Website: macys
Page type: cross-sells
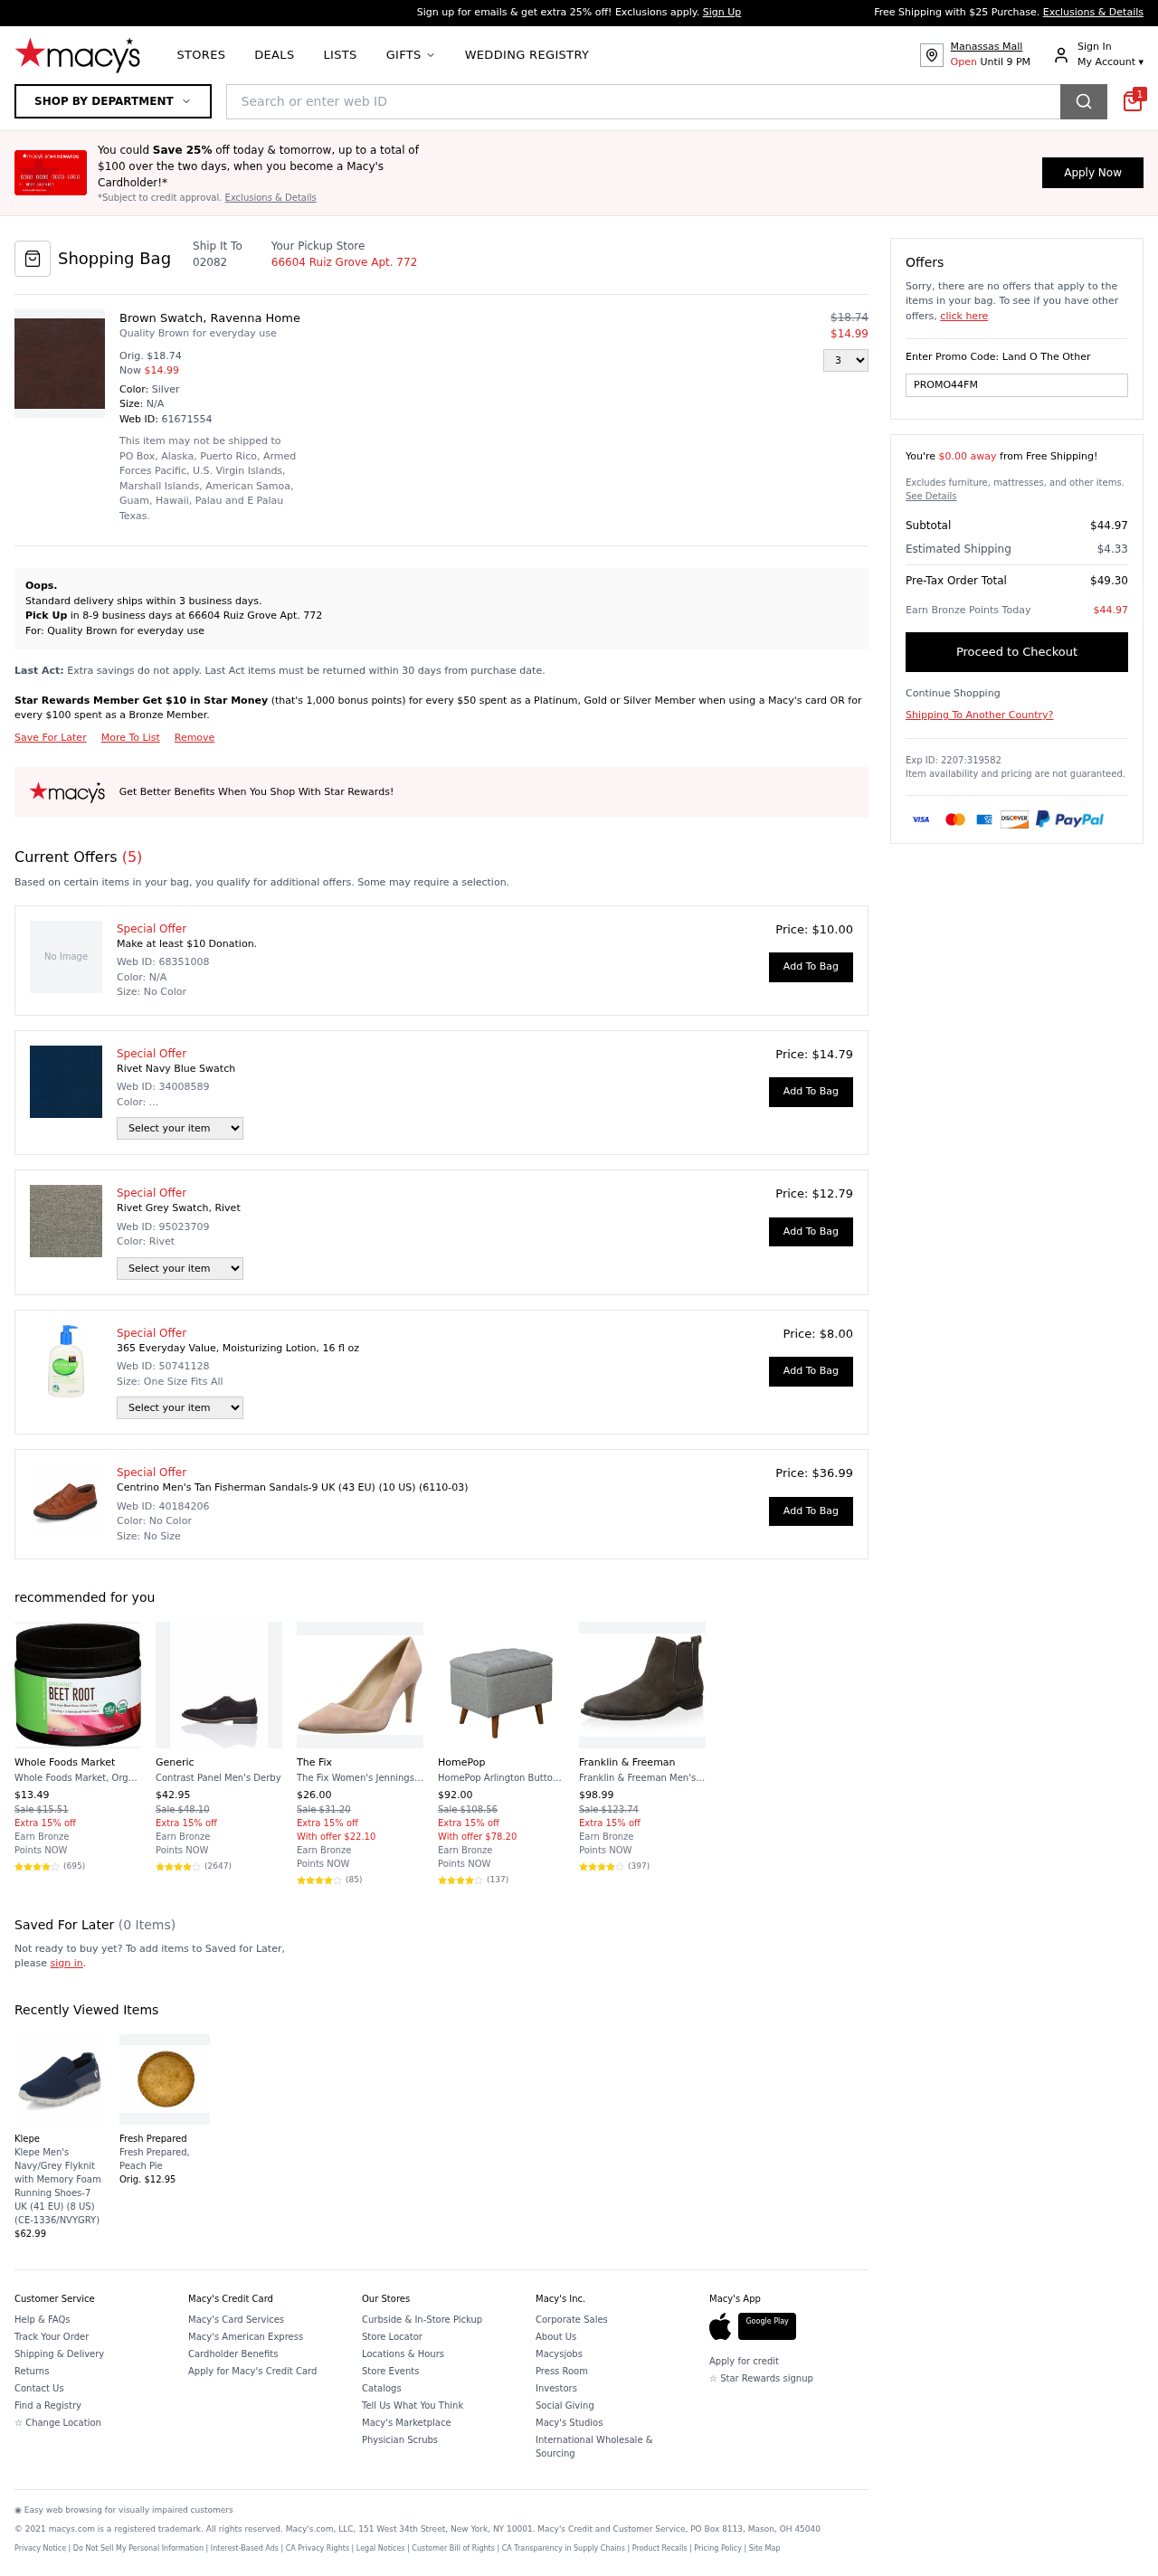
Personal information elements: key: PII_LOCATION1_STREET
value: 66604 Ruiz Grove Apt. 772
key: PII_POSTCODE
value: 02082
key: PII_PROMO_CODE
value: PROMO44FM
Product elements: key: PRODUCT10_BRAND
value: Franklin & Freeman
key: PRODUCT10_NAME
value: Franklin & Freeman Men's Sanders Chelsea Casual Boot
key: PRODUCT10_NUM_RATINGS
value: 397
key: PRODUCT10_PRICE
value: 98.99
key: PRODUCT10_RATING
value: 4.7
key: PRODUCT11_BRAND
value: Klepe
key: PRODUCT11_NAME
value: Klepe Men's Navy/Grey Flyknit with Memory Foam Running Shoes-7 UK (41 EU) (8 US) (CE-1336/NVYGRY)
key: PRODUCT11_PRICE
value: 62.99
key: PRODUCT12_BRAND
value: Fresh Prepared
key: PRODUCT12_NAME
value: Fresh Prepared, Peach Pie
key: PRODUCT12_PRICE
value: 12.95
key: PRODUCT1_DESC
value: Quality Brown for everyday use
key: PRODUCT1_NAME
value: Brown Swatch, Ravenna Home
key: PRODUCT1_PRICE
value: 14.99
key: PRODUCT1_QUANTITY
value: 3
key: PRODUCT2_NAME
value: Rivet Navy Blue Swatch
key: PRODUCT2_PRICE
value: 14.79
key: PRODUCT3_NAME
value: Rivet Grey Swatch, Rivet
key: PRODUCT3_PRICE
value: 12.79
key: PRODUCT4_NAME
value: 365 Everyday Value, Moisturizing Lotion, 16 fl oz
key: PRODUCT4_PRICE
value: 8
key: PRODUCT5_NAME
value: Centrino Men's Tan Fisherman Sandals-9 UK (43 EU) (10 US) (6110-03)
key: PRODUCT5_PRICE
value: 36.99
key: PRODUCT6_BRAND
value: Whole Foods Market
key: PRODUCT6_NAME
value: Whole Foods Market, Organic Beet Root, 5.5 oz
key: PRODUCT6_NUM_RATINGS
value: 695
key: PRODUCT6_PRICE
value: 13.49
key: PRODUCT6_RATING
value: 4.5
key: PRODUCT7_BRAND
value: Generic
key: PRODUCT7_NAME
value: Contrast Panel Men's Derby
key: PRODUCT7_NUM_RATINGS
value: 2647
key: PRODUCT7_PRICE
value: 42.95
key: PRODUCT7_RATING
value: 4.5
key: PRODUCT8_BRAND
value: The Fix
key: PRODUCT8_NAME
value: The Fix Women's Jennings Banana Heel Dress Pump, Petal Blush, 11 B US
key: PRODUCT8_NUM_RATINGS
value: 85
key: PRODUCT8_PRICE
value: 26
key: PRODUCT8_RATING
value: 4.8
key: PRODUCT9_BRAND
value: HomePop
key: PRODUCT9_NAME
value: HomePop Arlington Button Tufted Storage Bench - Light Gray
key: PRODUCT9_NUM_RATINGS
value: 137
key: PRODUCT9_PRICE
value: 92
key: PRODUCT9_RATING
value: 4.2
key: PRODUCT1_ORIGINAL_PRICE
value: $18.74
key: PRODUCT6_ORIGINAL_PRICE
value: Sale $15.51
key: PRODUCT7_ORIGINAL_PRICE
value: Sale $48.10
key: PRODUCT8_ORIGINAL_PRICE
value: Sale $31.20
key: PRODUCT9_ORIGINAL_PRICE
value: Sale $108.56
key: PRODUCT10_ORIGINAL_PRICE
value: Sale $123.74
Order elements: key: ORDER_ID
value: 61671554
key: ORDER_NUM_OFFERS
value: (5)
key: ORDER_FREE_SHIPPING_THRESHOLD
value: $0.00 away
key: ORDER_SUBTOTAL
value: $44.97
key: ORDER_SHIPPING_COST
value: $4.33
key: ORDER_TOTAL
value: $49.30
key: ORDER_POINTS_EARNED
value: $44.97
Search elements: key: HEADER_SEARCH
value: Search or enter web ID
Other elements: key: SAVED_NUM_ITEMS
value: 0